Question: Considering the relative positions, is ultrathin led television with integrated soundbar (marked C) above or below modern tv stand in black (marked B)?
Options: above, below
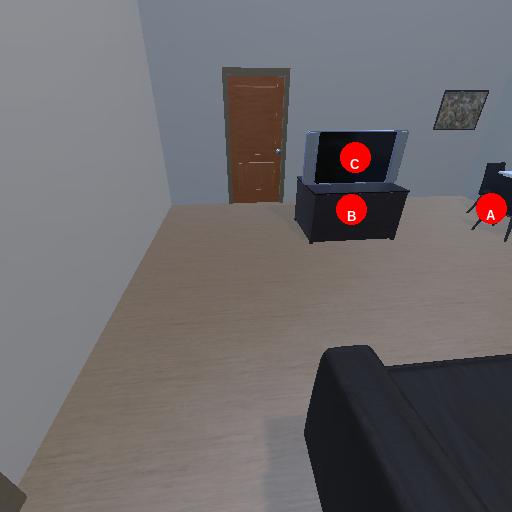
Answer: above